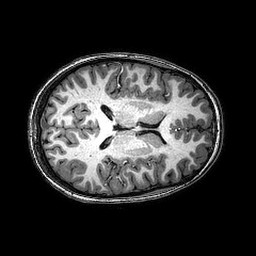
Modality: T1w
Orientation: axial
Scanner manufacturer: philips
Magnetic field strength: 3 T
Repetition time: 0.008165 s
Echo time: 0.00374 s